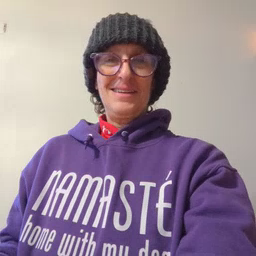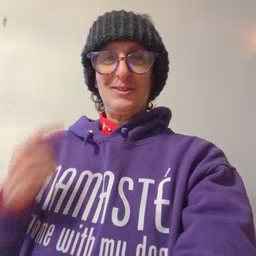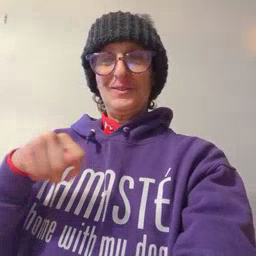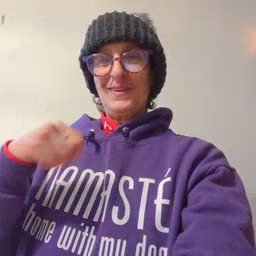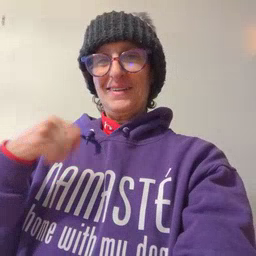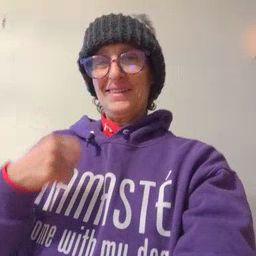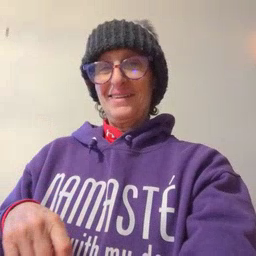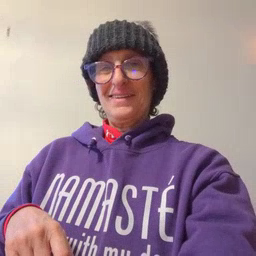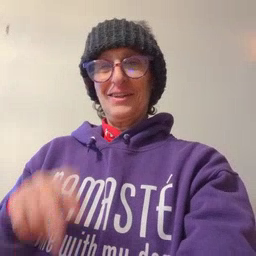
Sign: toy